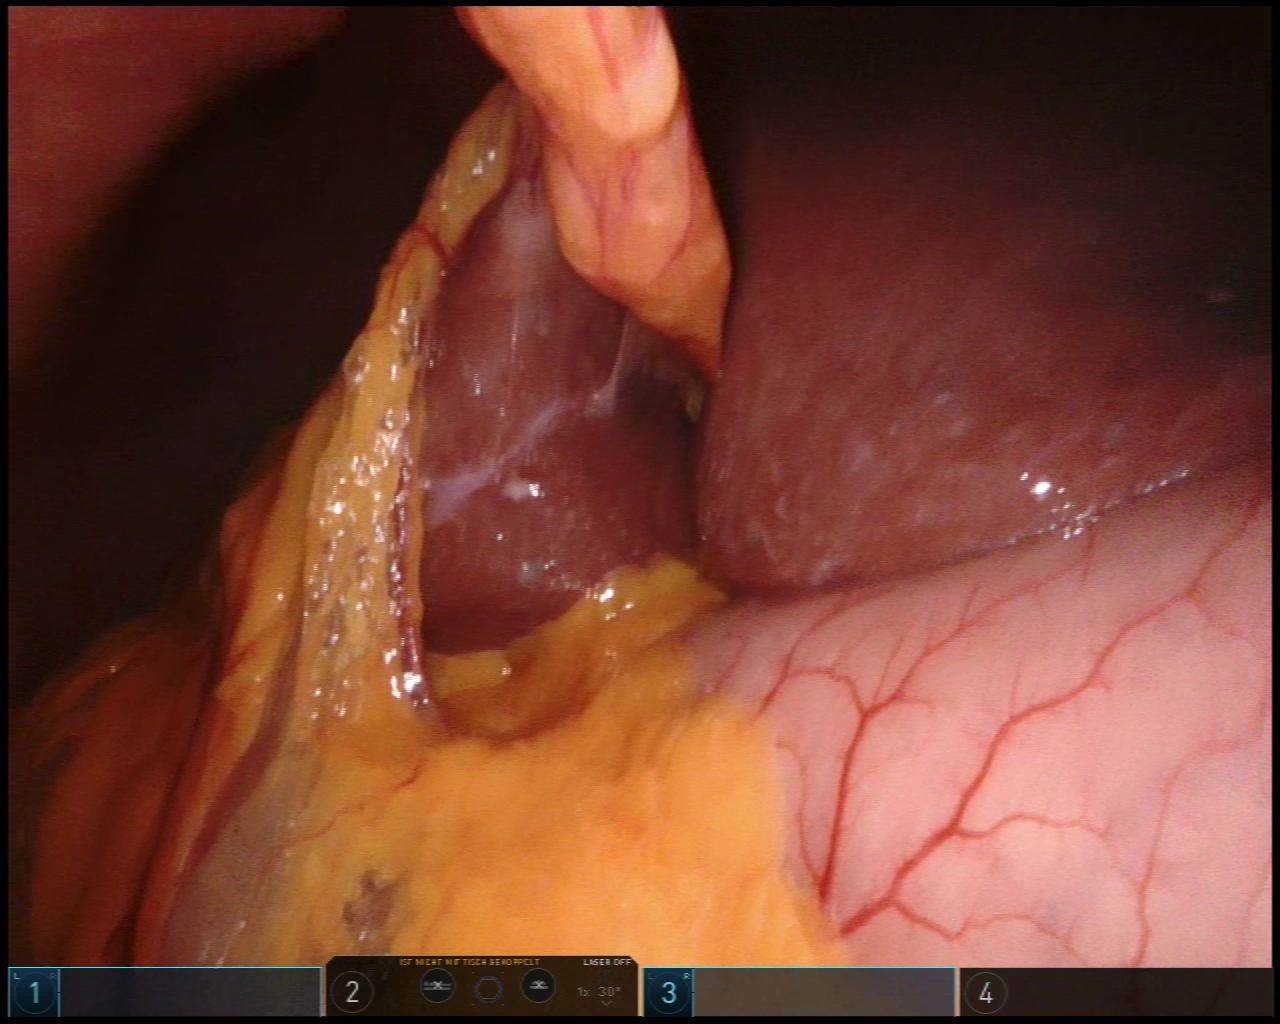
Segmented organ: stomach
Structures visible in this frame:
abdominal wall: yes
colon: no
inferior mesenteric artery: no
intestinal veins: no
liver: yes
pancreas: no
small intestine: no
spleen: no
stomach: yes
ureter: no
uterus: no
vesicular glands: no